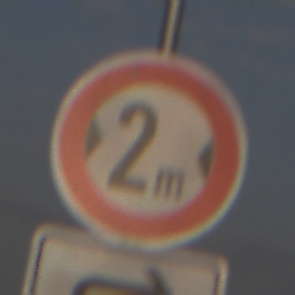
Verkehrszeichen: TatsaechlicheBreite2
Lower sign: RichtungsangabeDurchPfeile5
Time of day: SunriseSunset
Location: Outdoor (Nature)
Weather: PartlyCloudy
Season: NotSpecified
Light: Natural